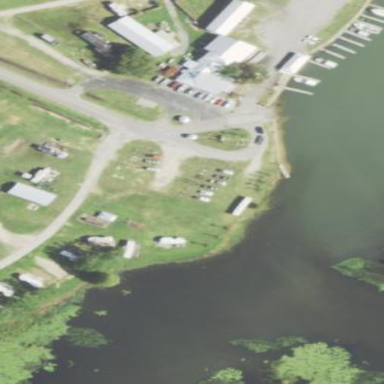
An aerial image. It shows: Boat storage area.